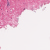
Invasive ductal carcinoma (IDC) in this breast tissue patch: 0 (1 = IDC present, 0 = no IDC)